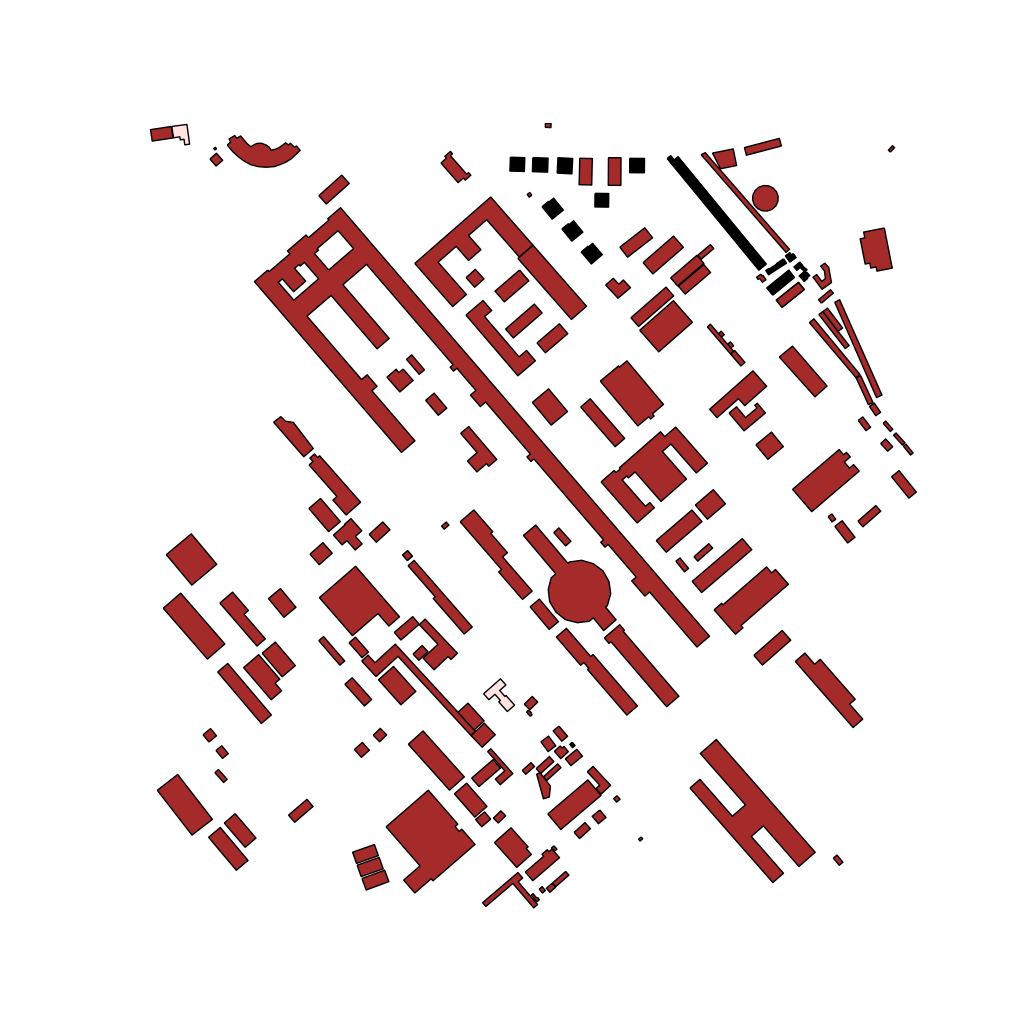
Tags: overhead vector_map, business, industrial, recreation, residential, special, high_rise, individual_rise, low_rise, medium_rise, density_1, Building, Facility, Gas, 1.0 km²